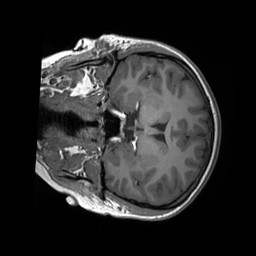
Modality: T1w
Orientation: coronal
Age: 21
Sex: female
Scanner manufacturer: siemens
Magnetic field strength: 3 T
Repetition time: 1.8 s
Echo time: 0.00232 s